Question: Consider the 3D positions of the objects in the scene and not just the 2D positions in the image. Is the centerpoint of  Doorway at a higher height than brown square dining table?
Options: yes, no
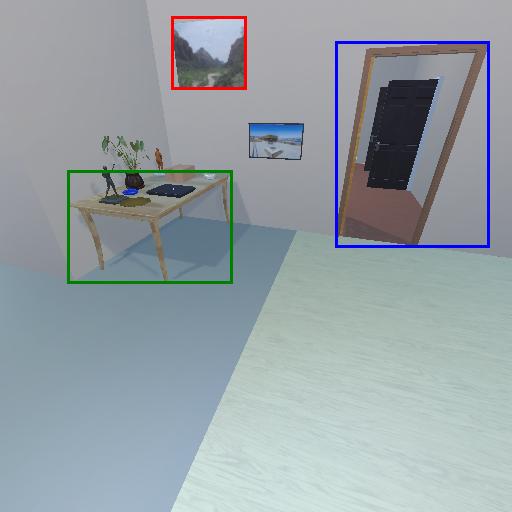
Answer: yes